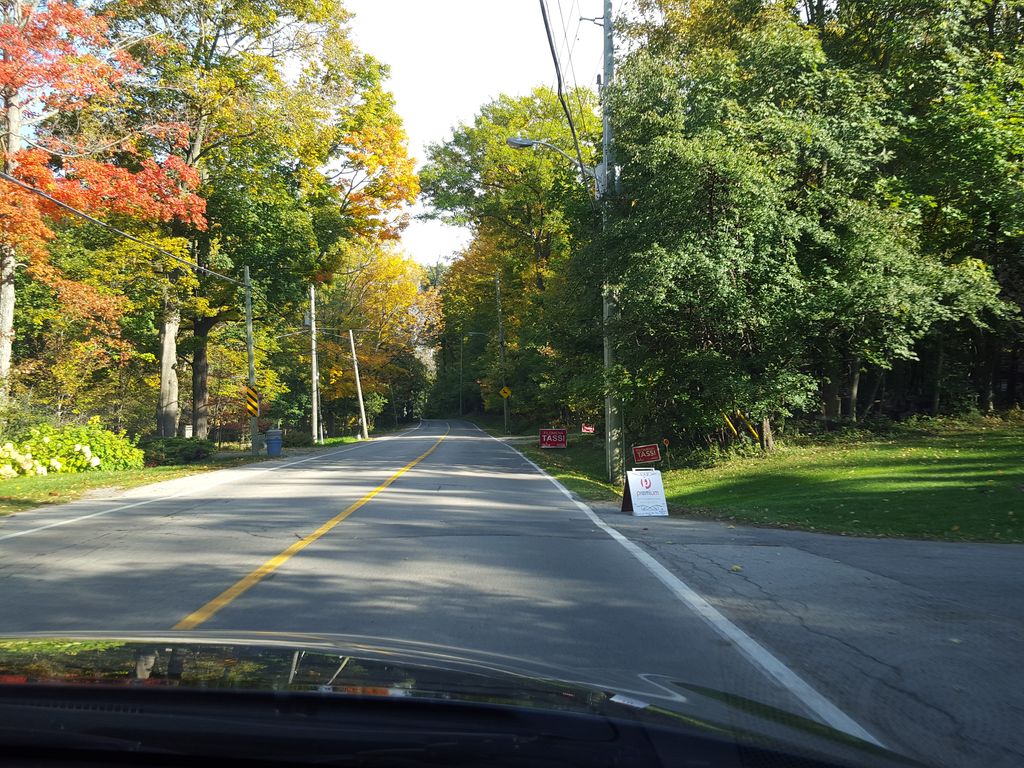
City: hamilton